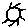
Label: sun